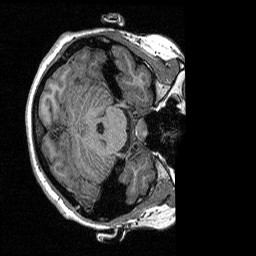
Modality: T1w
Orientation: axial
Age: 31
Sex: female
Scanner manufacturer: siemens
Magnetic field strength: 3 T
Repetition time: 2.3 s
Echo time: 0.00298 s